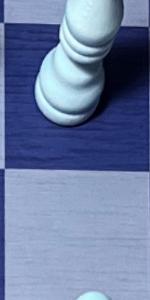
Label: Empty